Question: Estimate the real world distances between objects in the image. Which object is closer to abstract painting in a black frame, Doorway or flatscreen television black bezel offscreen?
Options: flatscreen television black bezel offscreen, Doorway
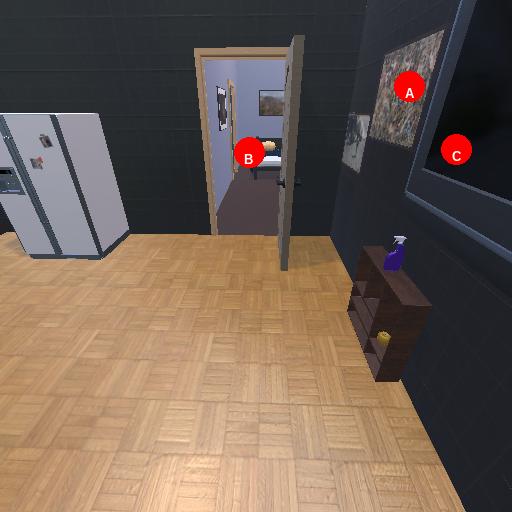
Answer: flatscreen television black bezel offscreen